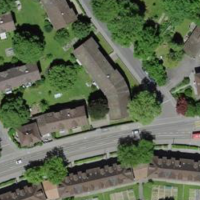
EUNIS habitat code: 55
Species observed at this site:
Aegopodium podagraria